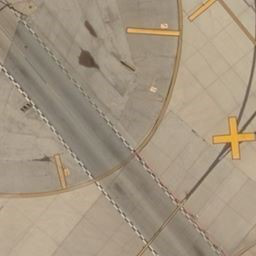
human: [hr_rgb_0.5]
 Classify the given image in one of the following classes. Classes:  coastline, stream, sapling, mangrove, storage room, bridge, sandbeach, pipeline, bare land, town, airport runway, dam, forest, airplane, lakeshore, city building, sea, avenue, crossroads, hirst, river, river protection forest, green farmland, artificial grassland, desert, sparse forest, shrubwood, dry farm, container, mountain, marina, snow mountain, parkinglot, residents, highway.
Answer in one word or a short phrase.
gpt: airport runway